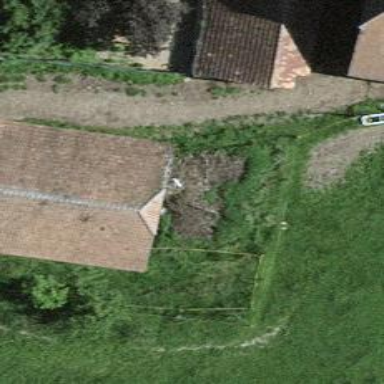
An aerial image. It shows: Rural barn.